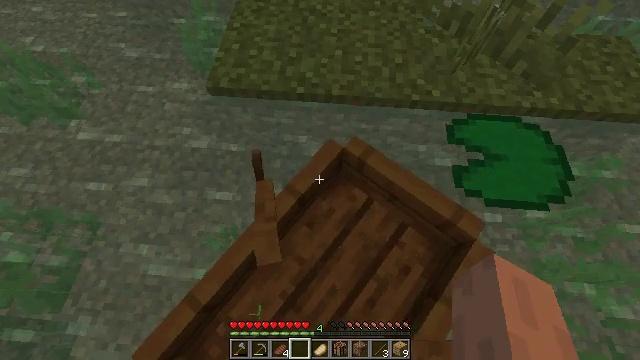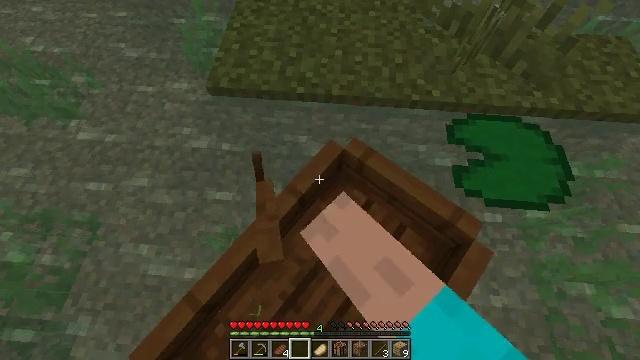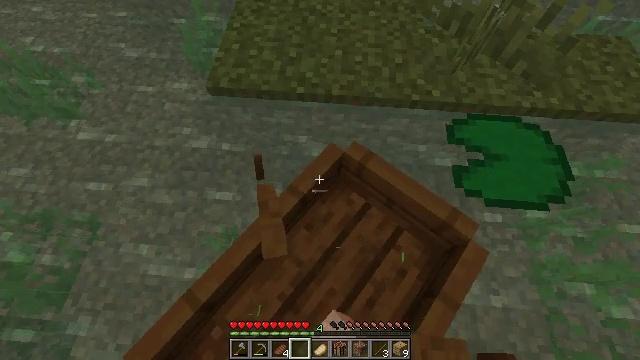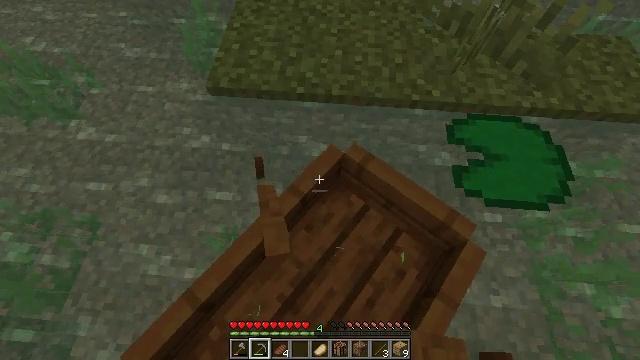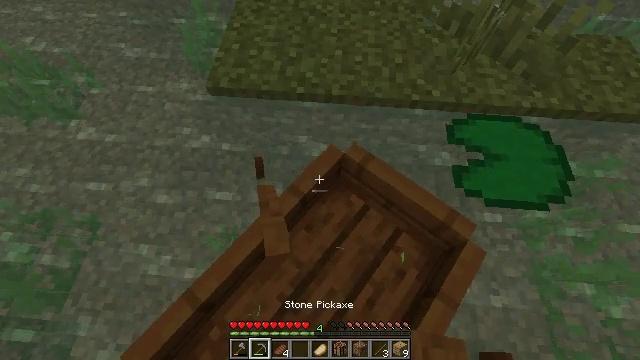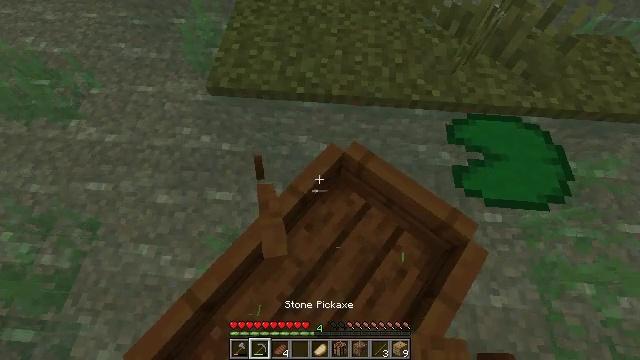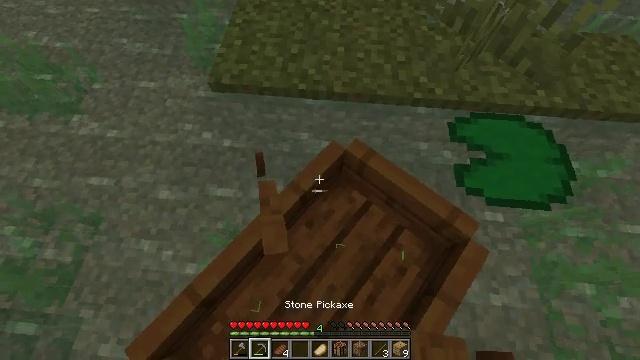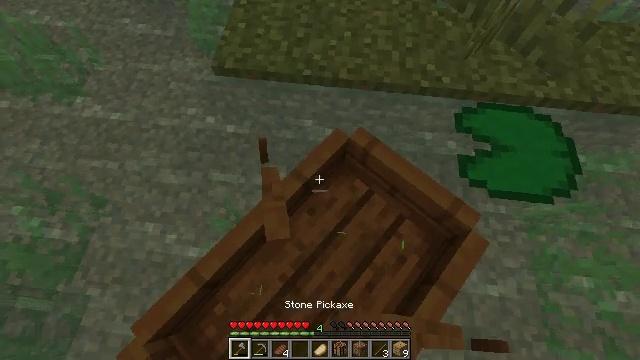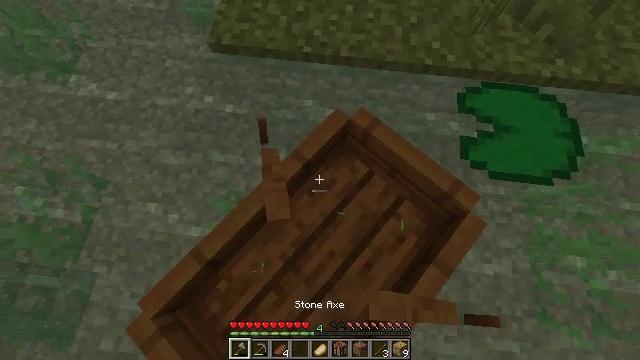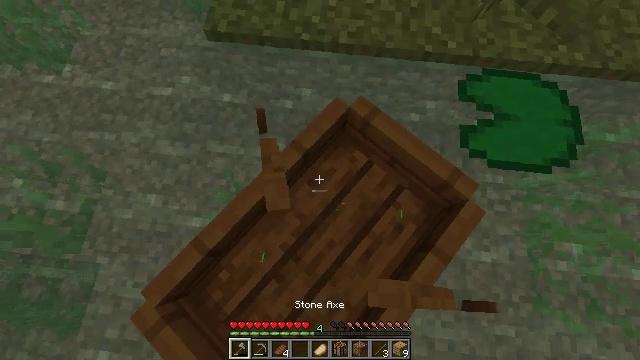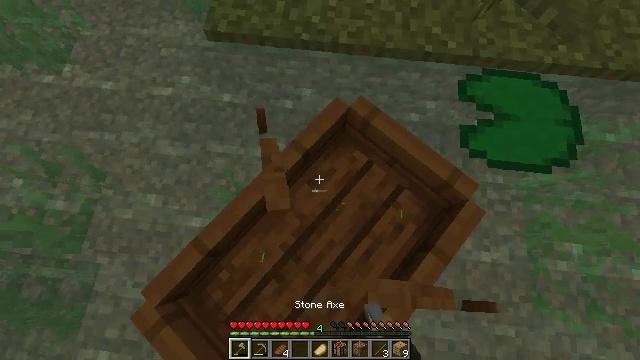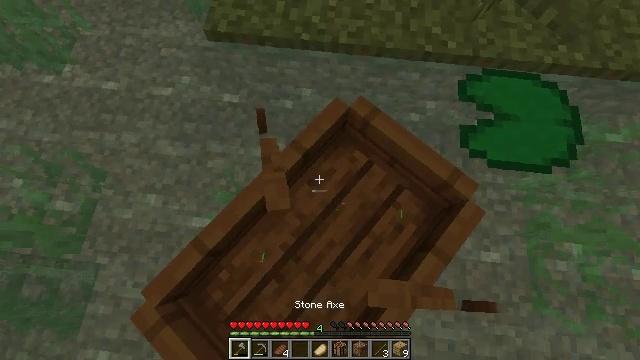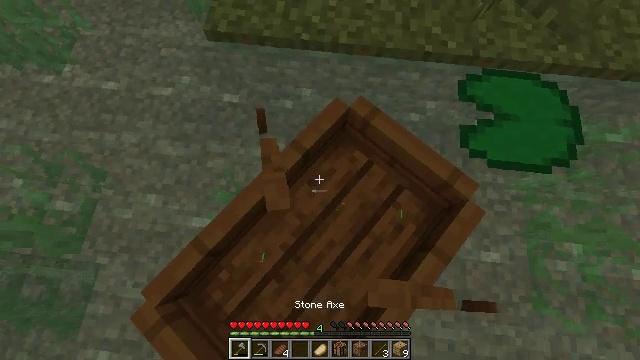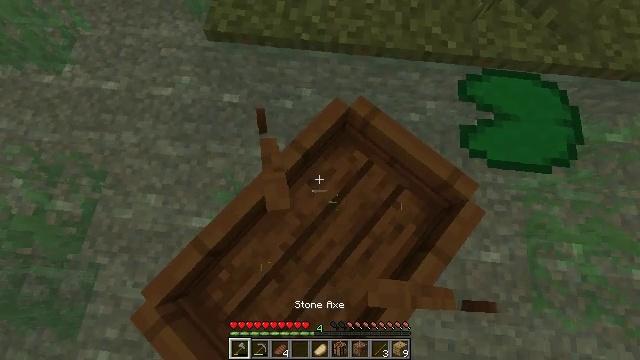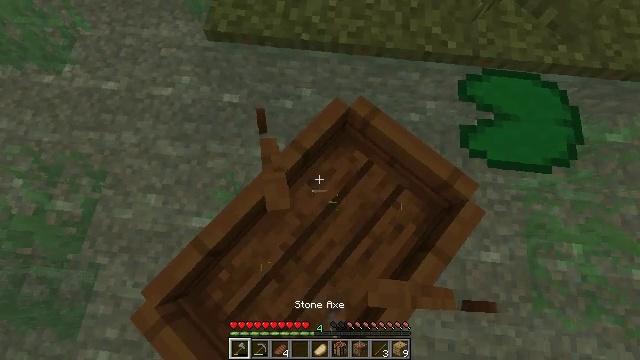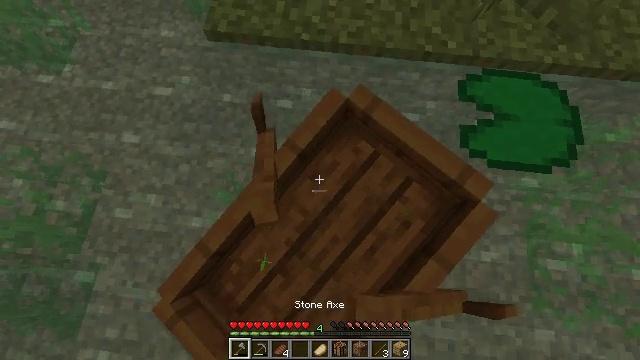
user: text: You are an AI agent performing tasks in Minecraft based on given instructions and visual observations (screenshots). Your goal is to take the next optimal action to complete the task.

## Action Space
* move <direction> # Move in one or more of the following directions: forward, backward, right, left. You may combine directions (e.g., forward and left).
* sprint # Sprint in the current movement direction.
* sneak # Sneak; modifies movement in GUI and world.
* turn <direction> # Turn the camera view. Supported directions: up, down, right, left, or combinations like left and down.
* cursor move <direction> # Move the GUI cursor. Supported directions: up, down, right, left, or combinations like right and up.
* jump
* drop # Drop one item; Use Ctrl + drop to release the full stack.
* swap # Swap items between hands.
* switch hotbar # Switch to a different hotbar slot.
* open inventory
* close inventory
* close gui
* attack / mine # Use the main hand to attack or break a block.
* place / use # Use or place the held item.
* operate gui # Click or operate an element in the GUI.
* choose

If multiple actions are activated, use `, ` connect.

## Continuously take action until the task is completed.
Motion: motion action
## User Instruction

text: Collect seagrass by hand or tool.
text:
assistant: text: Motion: attack / mine
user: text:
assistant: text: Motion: no_op
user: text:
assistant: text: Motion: switch to hotbar 2
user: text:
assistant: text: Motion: switch to hotbar 2
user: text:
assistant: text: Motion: no_op
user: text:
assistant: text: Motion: no_op
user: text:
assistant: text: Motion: turn left and down, switch to hotbar 1
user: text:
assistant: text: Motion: turn down, switch to hotbar 1
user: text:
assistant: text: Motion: turn down, attack / mine, switch to hotbar 1
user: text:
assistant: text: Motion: attack / mine
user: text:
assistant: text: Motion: attack / mine
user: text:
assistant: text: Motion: no_op
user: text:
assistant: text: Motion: attack / mine
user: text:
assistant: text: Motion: attack / mine
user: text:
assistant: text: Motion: attack / mine
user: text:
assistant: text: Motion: no_op
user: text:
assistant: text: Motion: turn down, attack / mine
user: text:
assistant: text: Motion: turn right and down, attack / mine
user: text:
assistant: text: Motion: turn right and down, attack / mine
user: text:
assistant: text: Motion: turn right and down
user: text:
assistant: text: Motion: attack / mine
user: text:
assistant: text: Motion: attack / mine
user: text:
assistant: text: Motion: attack / mine
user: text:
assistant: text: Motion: no_op
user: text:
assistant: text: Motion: attack / mine
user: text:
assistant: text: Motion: attack / mine
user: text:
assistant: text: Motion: no_op
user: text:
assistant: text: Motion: attack / mine
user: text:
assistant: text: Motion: attack / mine
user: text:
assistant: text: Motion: attack / mine